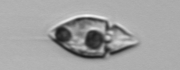
Label: Amphidinium